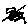
Label: square